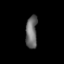
Tissue: lung
Cell type: Epithelial cells
Senescence score: 0.2158
Nuclear area (px): 367
Mean DAPI intensity: 107.104